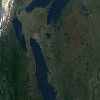
Label: land